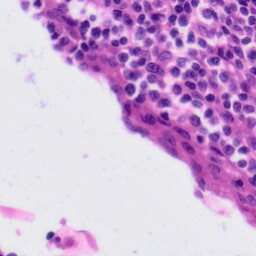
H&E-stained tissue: Tonsil